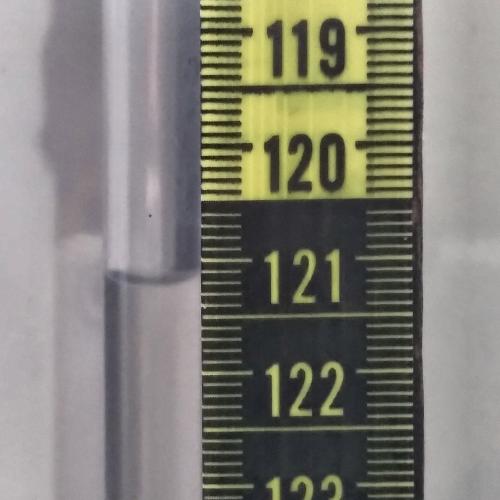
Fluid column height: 121.2 cm